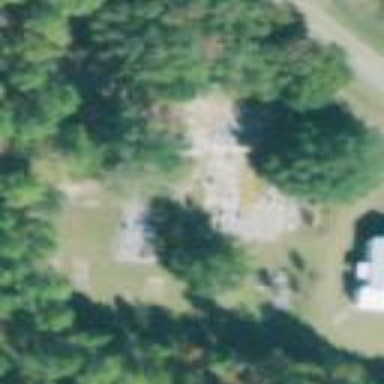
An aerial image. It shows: Cemetery or graveyard.